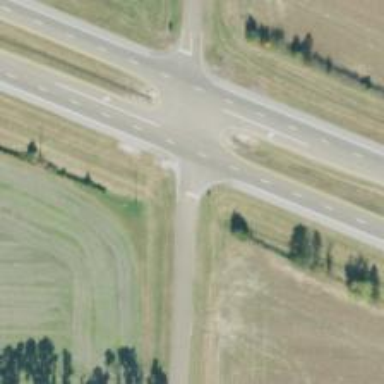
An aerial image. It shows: Dual carriageway expressway with asphalt surface. It is classified as trunk highway.